Aerial crown-view tile of a tropical tree (Barro Colorado Island, Panama), acquired 20250512:
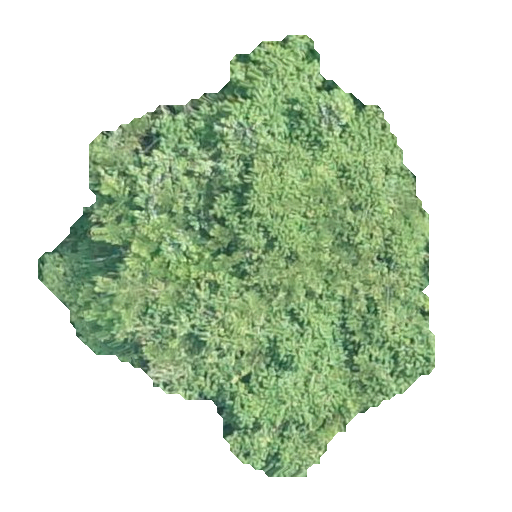
Species: Tachigali panamensis
GBIF accepted scientific name: Tachigali panamensis
Crown area: 160.753 m²